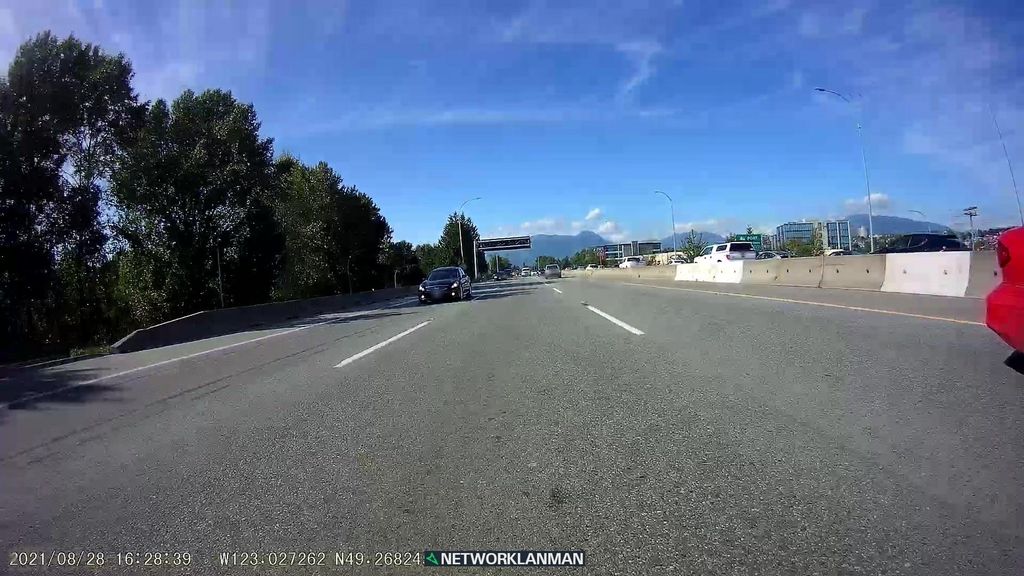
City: vancouver